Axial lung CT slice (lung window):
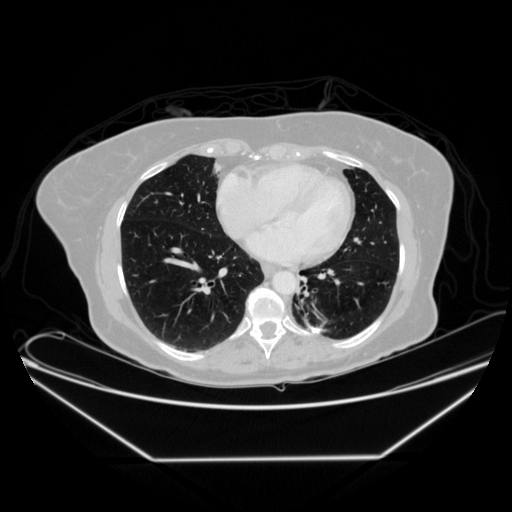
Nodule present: no